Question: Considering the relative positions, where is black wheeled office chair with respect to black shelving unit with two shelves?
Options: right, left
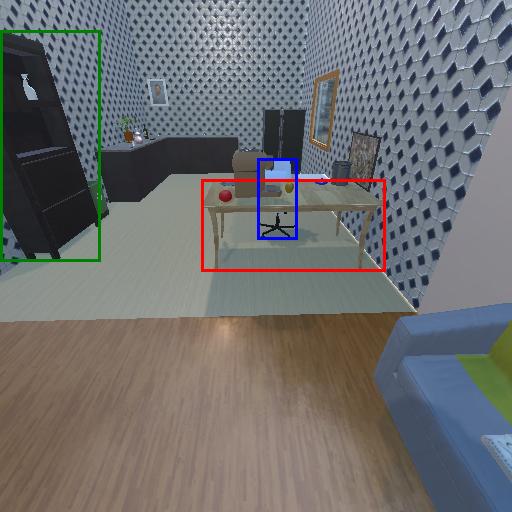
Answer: right